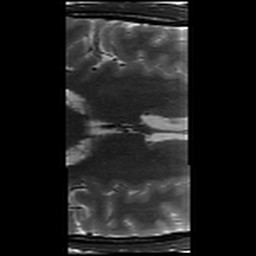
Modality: T2w
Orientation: axial
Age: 33
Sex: male
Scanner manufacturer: siemens
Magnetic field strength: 3 T
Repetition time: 8.02 s
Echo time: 0.08 s